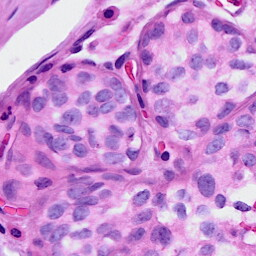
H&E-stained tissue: Breast